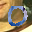
Label: 0